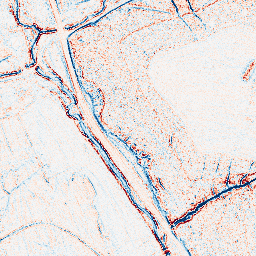
Category: edge_preserving
Decomposition family: bilateral
Decomposition parameters: d: 5
sigma_color: 50
sigma_space: 100
Upsampling method: sinc_hamming
Upsampling parameters: scale: 2
kernel_size: 16
Upsampling scale: 2